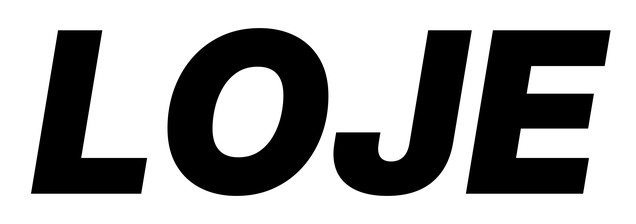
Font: Inter-Italic_Black_Italic